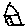
Label: house